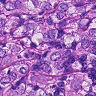
Metastatic tissue present: yes